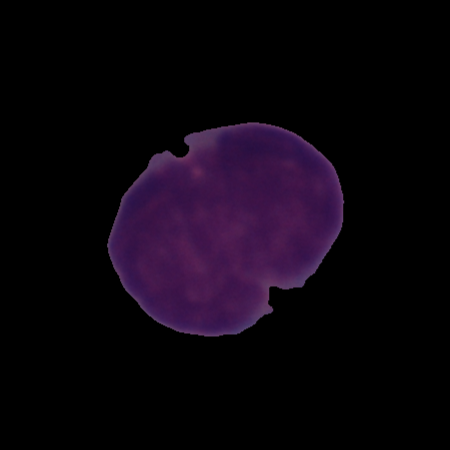
Label: cancer